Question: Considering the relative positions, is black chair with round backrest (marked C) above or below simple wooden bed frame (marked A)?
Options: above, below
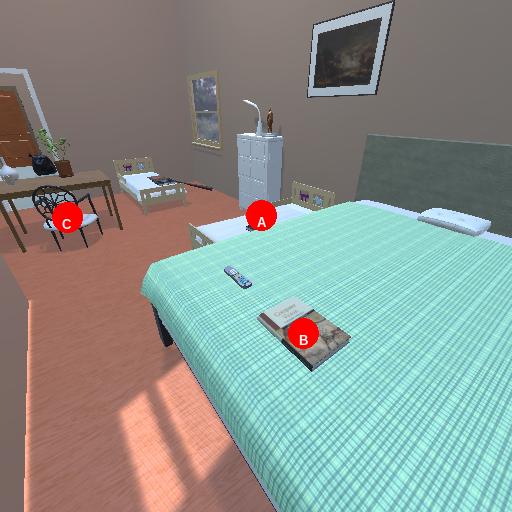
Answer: above